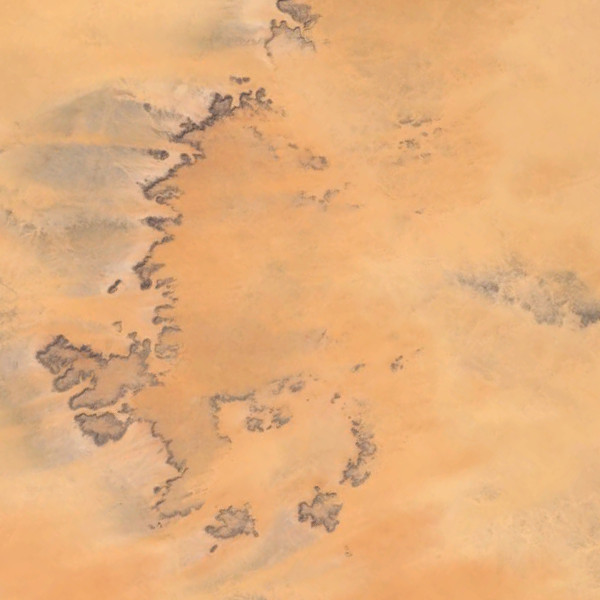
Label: Desert